Fundus camera: canon
Shooting center: fovea
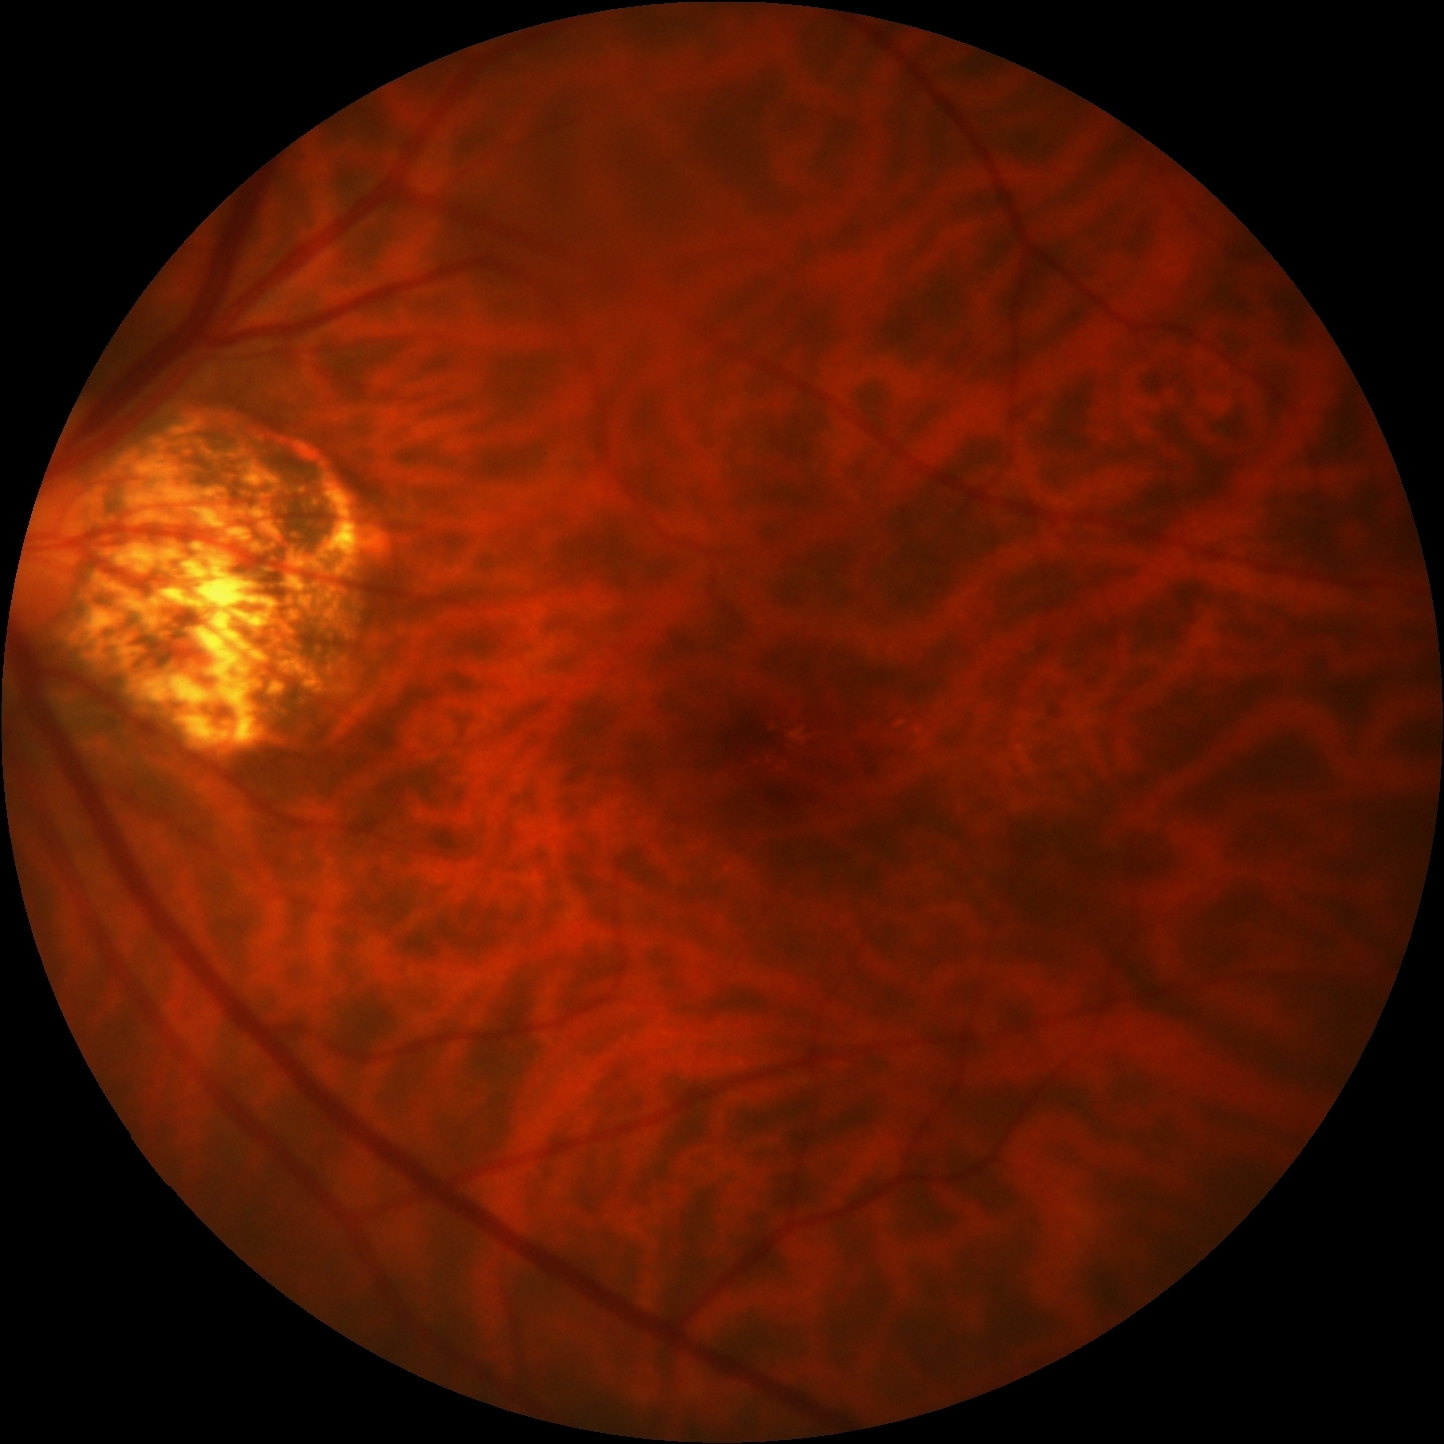
Pathologic myopia: yes
Patchy retinal atrophy: present
Retinal detachment: absent